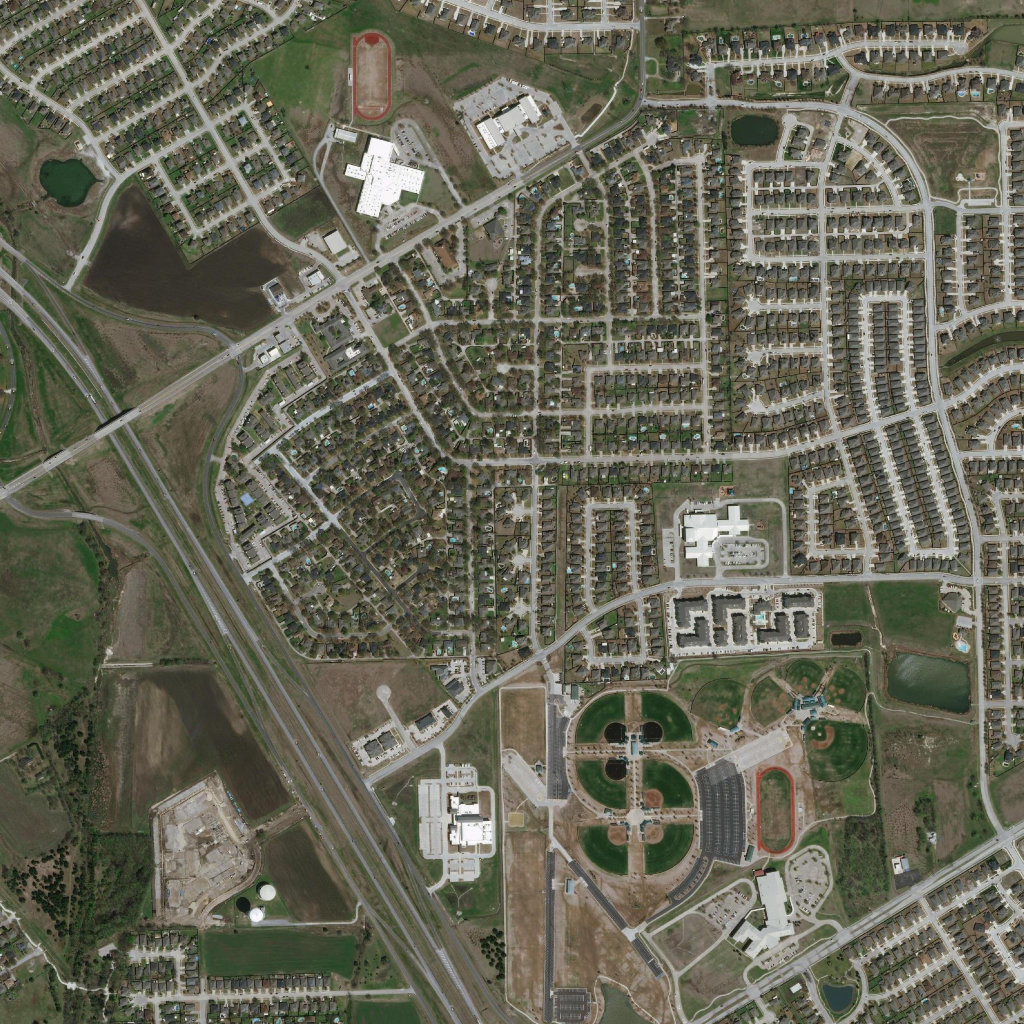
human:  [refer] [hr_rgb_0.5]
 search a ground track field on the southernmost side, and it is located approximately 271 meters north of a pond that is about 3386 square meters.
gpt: <box>[[74, 75, 77, 83, 0]]</box>

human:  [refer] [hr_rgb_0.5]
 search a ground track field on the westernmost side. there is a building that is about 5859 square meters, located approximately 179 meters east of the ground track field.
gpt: <box>[[34, 3, 37, 11, 0]]</box>

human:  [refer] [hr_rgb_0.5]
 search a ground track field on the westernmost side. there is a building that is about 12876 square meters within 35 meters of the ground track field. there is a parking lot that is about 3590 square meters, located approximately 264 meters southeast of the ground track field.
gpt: <box>[[34, 3, 37, 11, 0]]</box>

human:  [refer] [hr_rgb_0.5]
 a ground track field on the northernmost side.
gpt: <box>[[34, 3, 37, 11, 0]]</box>